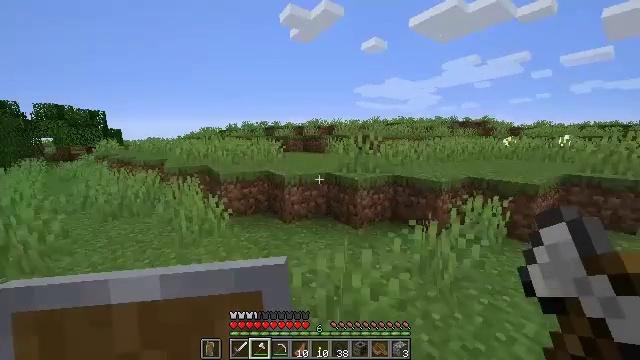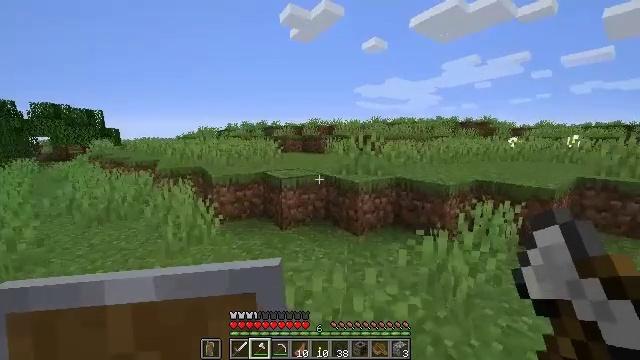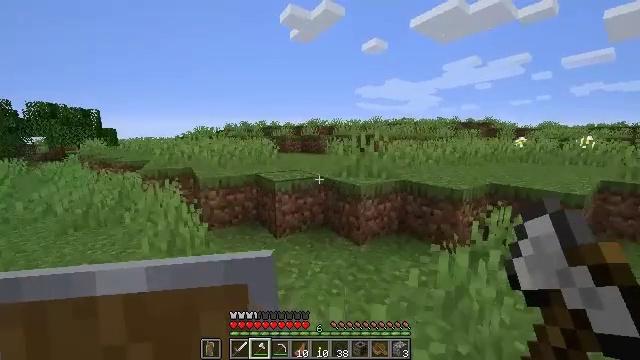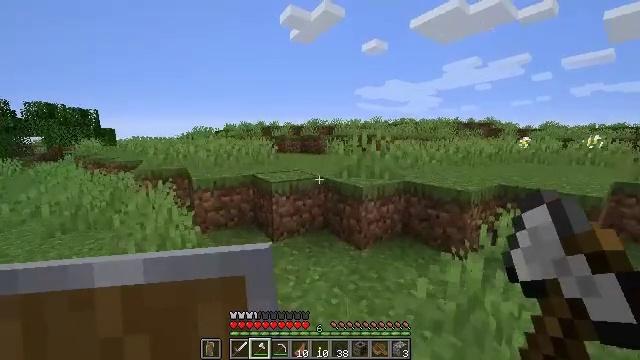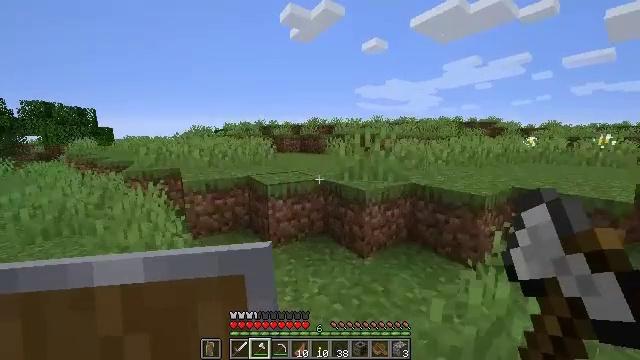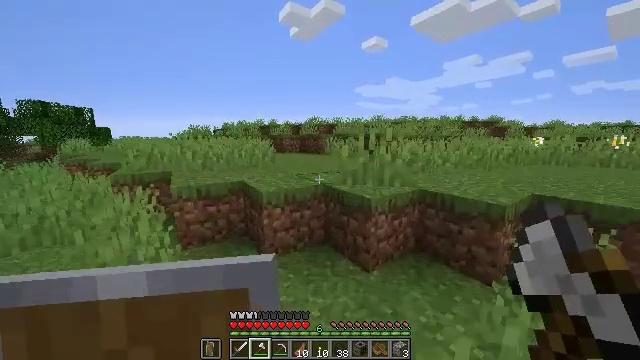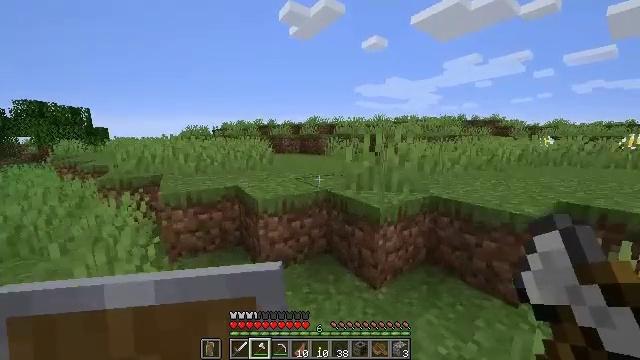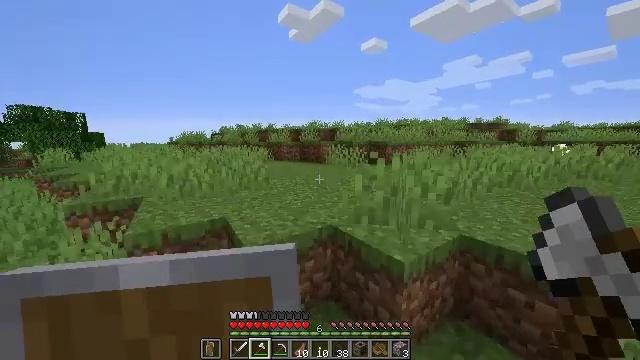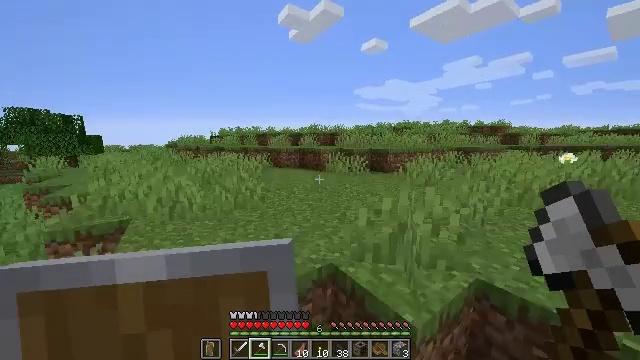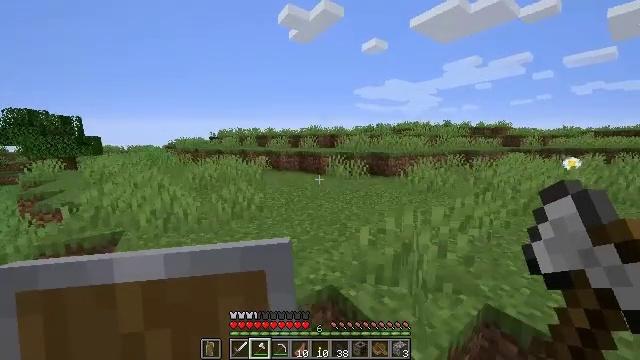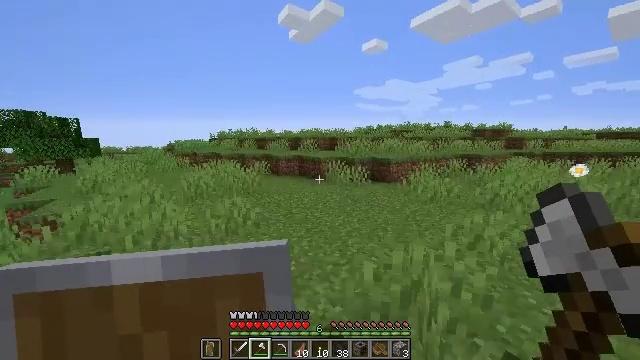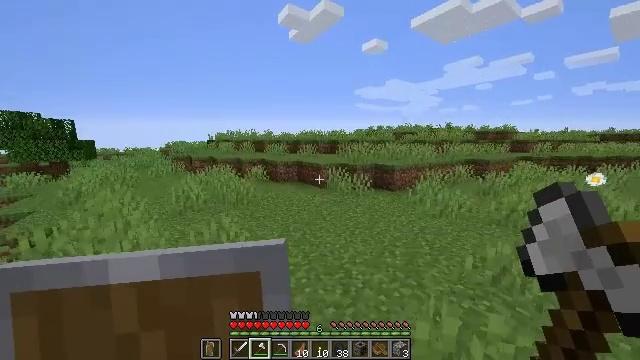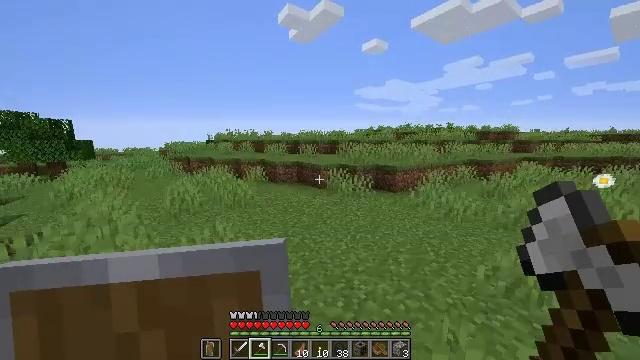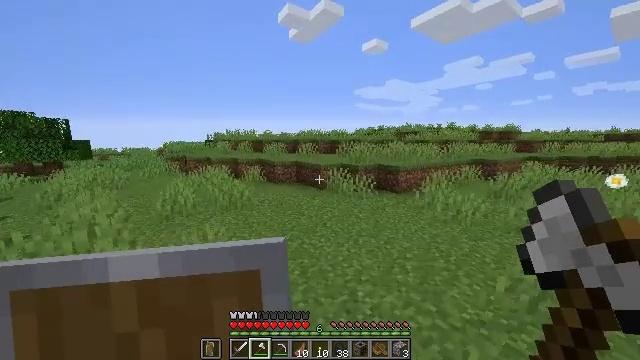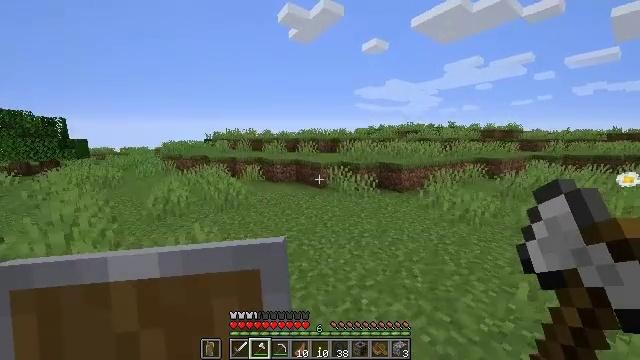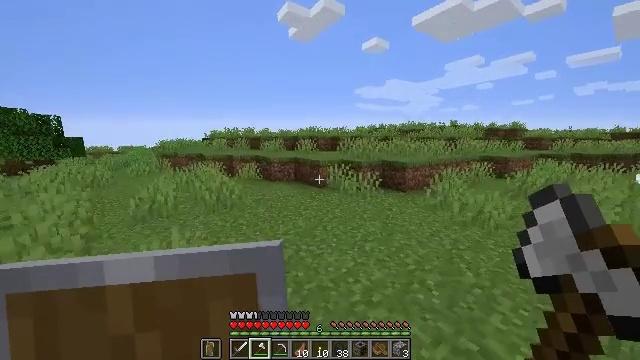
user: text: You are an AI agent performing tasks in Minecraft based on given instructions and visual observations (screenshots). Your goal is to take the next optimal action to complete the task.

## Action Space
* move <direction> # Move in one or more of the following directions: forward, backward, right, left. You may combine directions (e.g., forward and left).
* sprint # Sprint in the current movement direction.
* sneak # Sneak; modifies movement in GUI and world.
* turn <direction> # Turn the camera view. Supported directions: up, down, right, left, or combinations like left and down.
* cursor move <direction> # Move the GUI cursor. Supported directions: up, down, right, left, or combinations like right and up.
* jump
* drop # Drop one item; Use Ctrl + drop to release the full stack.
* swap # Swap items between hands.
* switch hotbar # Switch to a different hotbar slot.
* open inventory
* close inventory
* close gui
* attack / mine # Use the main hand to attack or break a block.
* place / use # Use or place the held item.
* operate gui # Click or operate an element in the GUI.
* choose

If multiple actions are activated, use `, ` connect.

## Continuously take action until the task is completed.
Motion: motion action
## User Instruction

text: Cut down the sugar cane stalks.
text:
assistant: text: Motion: move forward
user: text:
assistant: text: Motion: move forward
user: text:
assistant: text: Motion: move forward
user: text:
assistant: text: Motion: move forward
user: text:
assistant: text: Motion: move forward
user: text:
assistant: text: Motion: move forward
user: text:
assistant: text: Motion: move forward, jump
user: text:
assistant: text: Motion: move forward, jump
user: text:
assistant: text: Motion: move forward, jump
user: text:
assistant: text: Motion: move forward, jump
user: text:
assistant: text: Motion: move forward, jump
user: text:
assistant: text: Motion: move forward, jump
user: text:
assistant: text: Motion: move forward, jump
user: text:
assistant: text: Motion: move forward, jump
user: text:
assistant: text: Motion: move forward, jump
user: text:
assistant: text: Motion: move forward, jump
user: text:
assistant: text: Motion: move forward, jump
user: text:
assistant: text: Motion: move forward, jump
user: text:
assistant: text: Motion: move forward, jump
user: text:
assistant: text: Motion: move forward, jump
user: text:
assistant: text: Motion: move forward, jump
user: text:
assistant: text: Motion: move forward, jump
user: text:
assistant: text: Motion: move forward, jump
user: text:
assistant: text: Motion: move forward
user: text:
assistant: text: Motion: move forward
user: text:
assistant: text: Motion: move forward, turn right
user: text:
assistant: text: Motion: move forward, turn right and up
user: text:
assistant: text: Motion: move forward, turn right
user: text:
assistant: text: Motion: move forward
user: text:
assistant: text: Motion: move forward